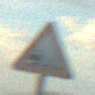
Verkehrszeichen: SplittSchotter
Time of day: SunriseSunset
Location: Outdoor (Nature)
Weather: PartlyCloudy
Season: NotSpecified
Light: Natural